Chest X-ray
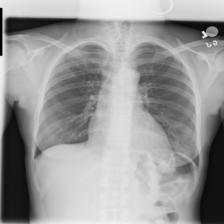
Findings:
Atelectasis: negative
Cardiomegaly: negative
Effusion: negative
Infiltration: negative
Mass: negative
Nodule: negative
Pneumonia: negative
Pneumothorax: negative
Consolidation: negative
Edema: negative
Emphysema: negative
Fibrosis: negative
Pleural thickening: negative
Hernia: negative